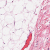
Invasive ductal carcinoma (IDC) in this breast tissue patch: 0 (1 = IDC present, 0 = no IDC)